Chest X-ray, PA view. Patient: 52 years old, sex F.
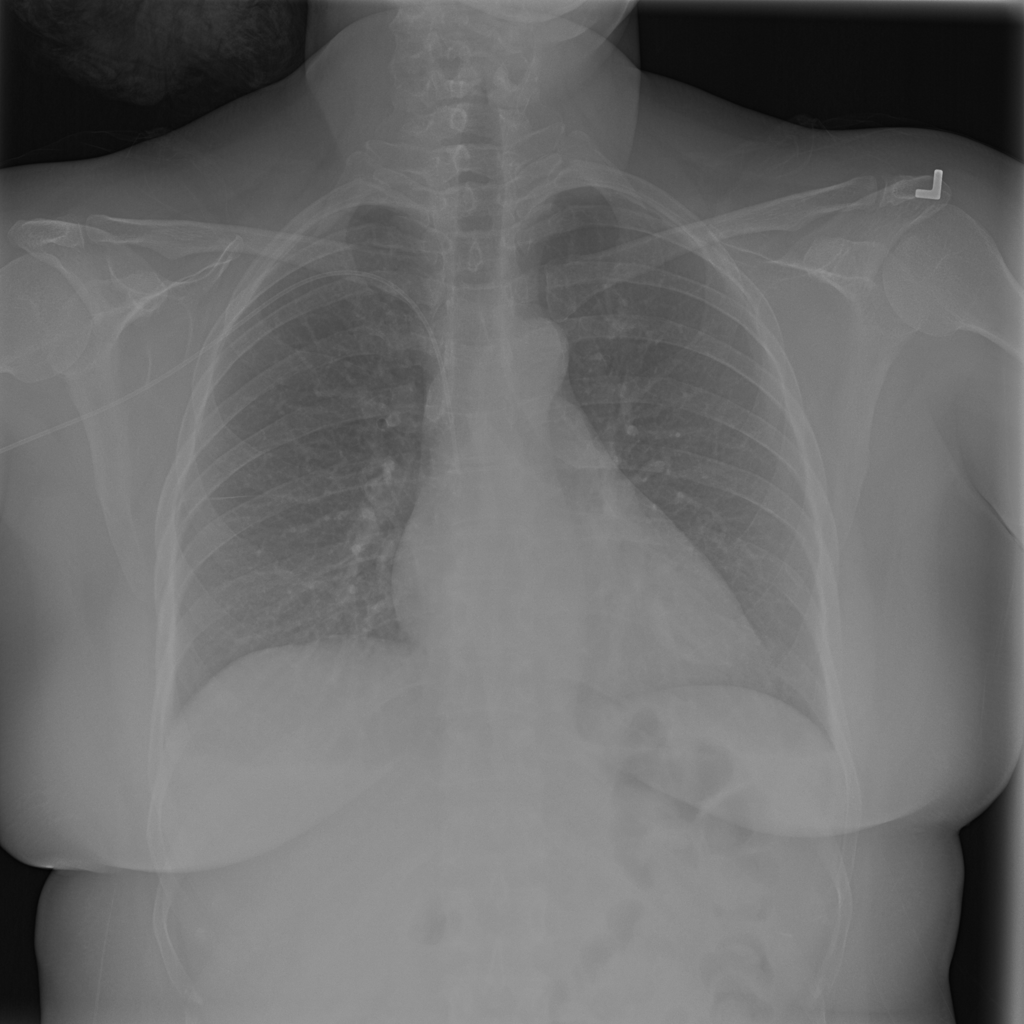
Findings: Infiltration